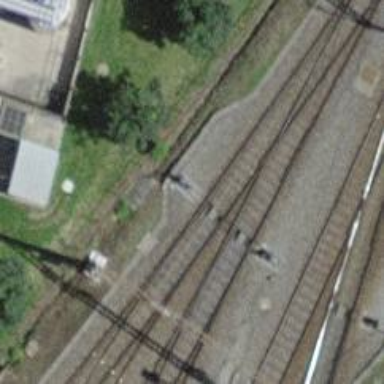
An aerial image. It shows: Railway switch.